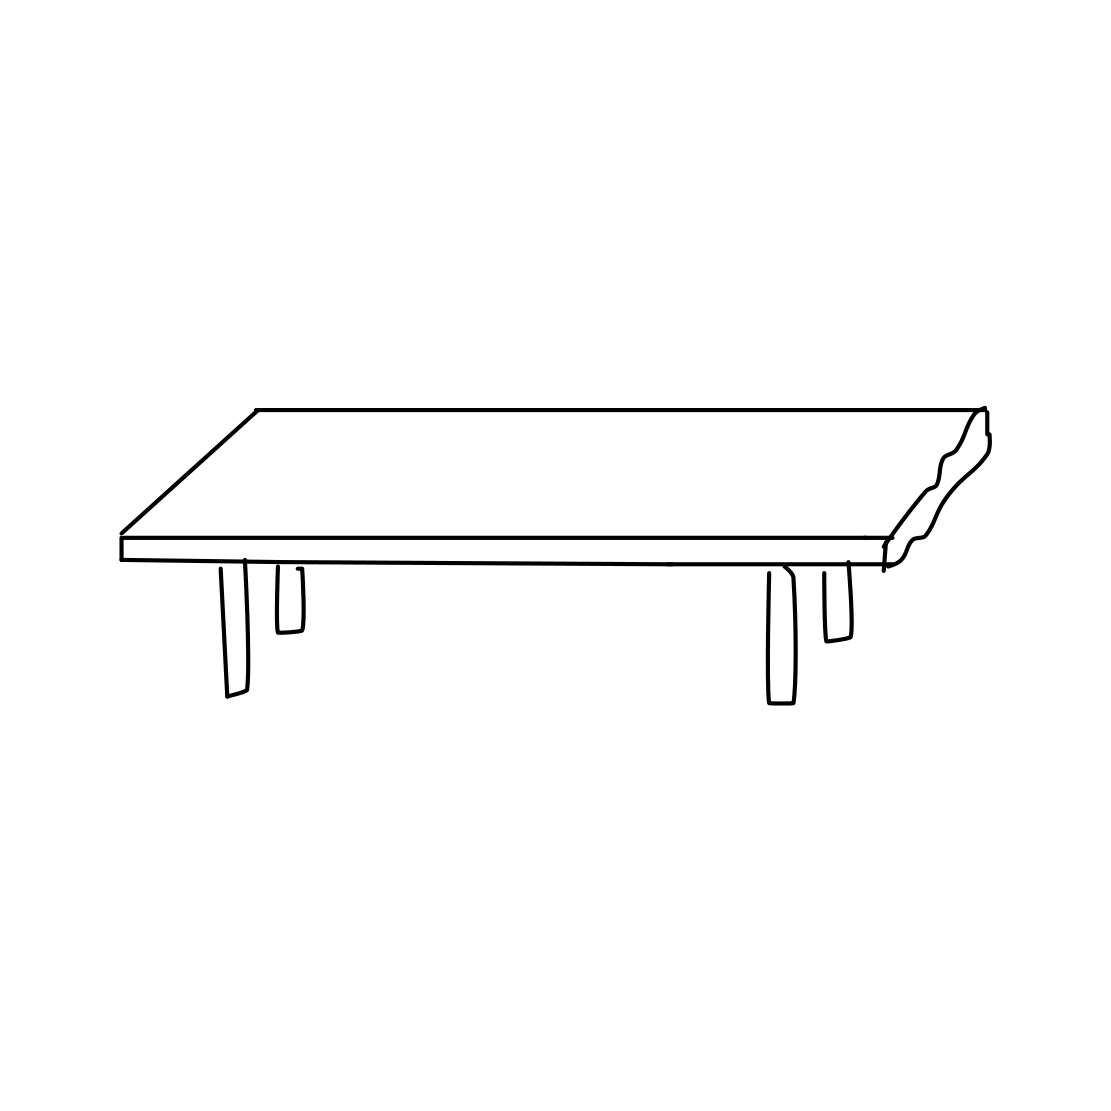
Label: bench